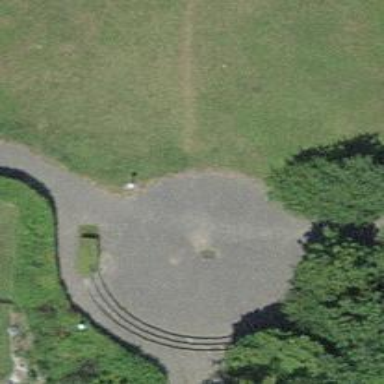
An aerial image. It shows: Mini roundabout on the road.